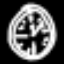
Label: clock